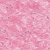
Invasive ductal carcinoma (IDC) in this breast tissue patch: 0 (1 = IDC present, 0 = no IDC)